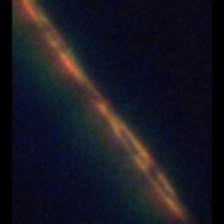
Taxon: Psuedo-nitzschia
Group: Diatoms